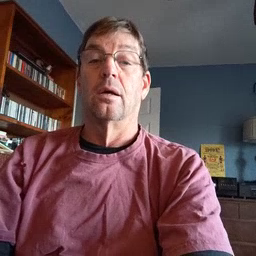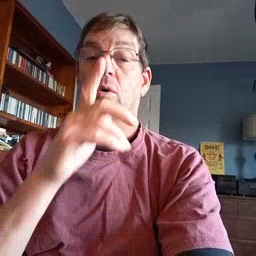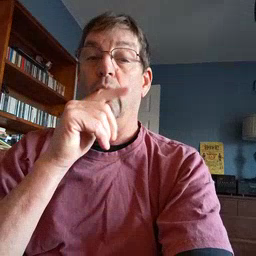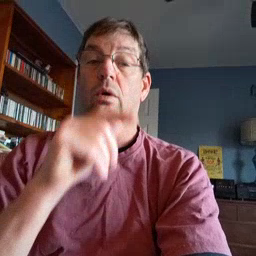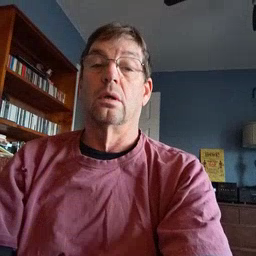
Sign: who